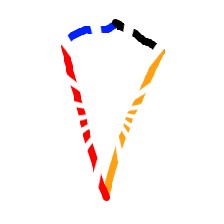
Shape: kite